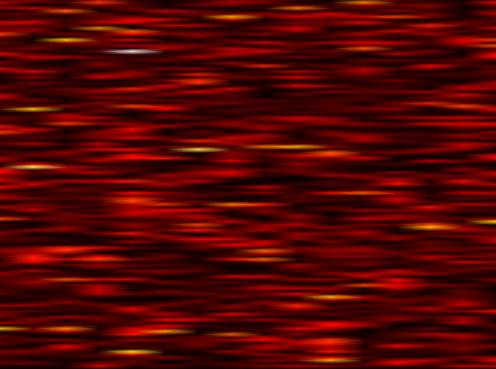
Label: OFDM